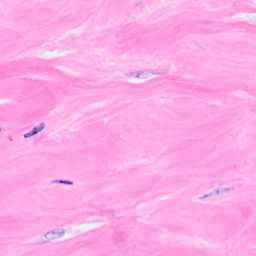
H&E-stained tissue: Breast